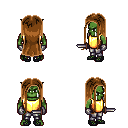
a pixel art fantasy rpg character, male body template, orc, green skin, gold chest armor, metal pants, brown extra-long hairstyle, metal gloves, ghillies, dagger, four views (front, back, left, right), 2x2 character sprite sheet, small pixel art, hard edges, no anti-aliasing